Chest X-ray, PA view. Patient: 46 years old, sex M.
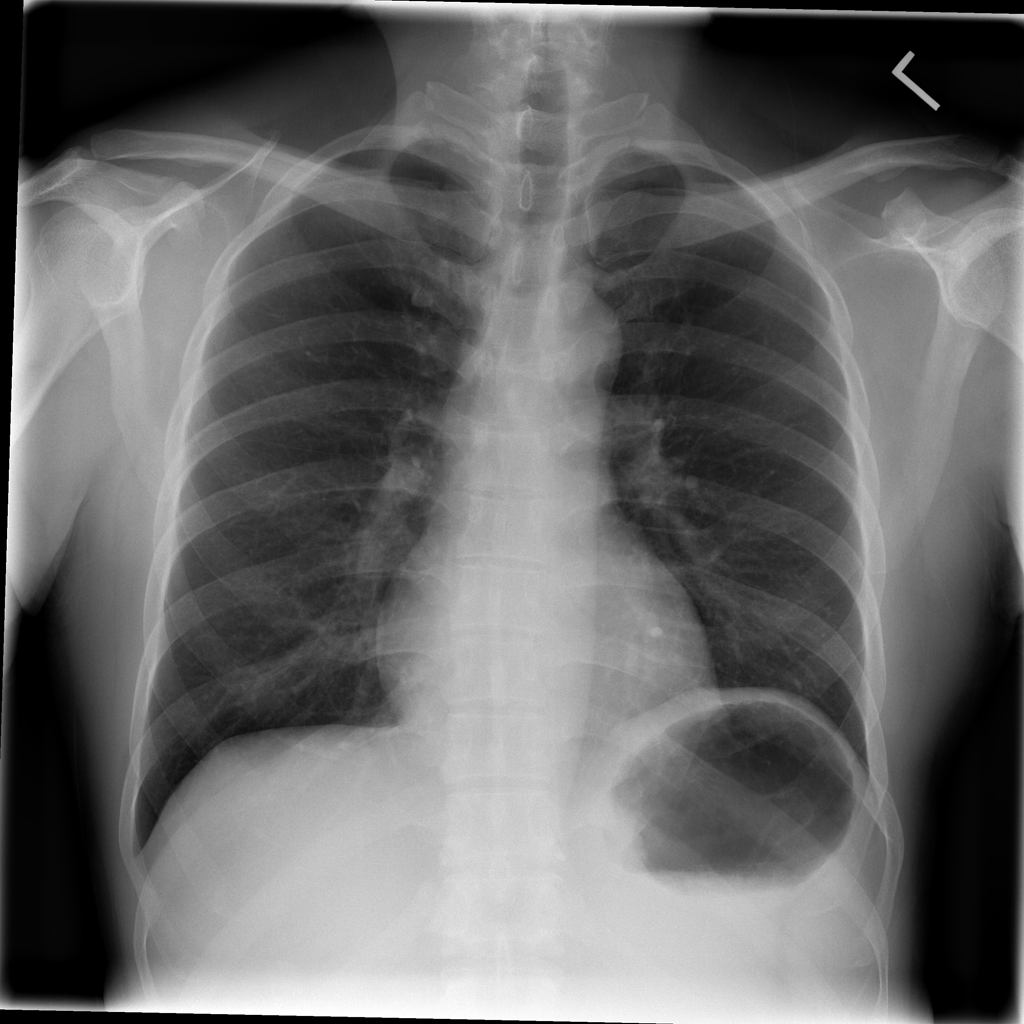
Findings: No Finding